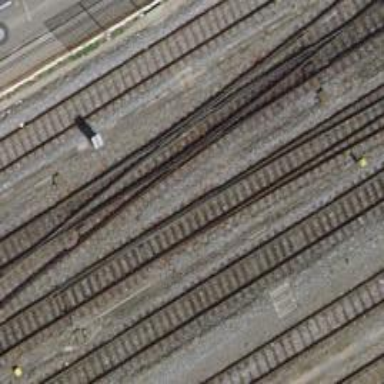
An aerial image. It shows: Rail siding with electrified tracks using contact line.